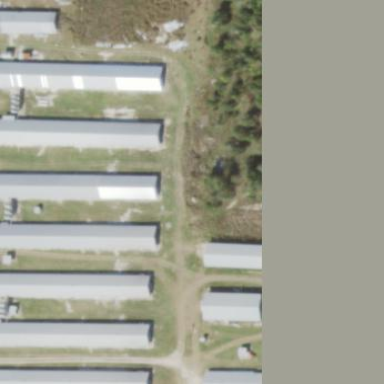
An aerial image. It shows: Poultry farmyard is depicted in the image.